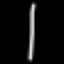
Label: line